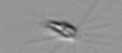
Label: Calciopappus